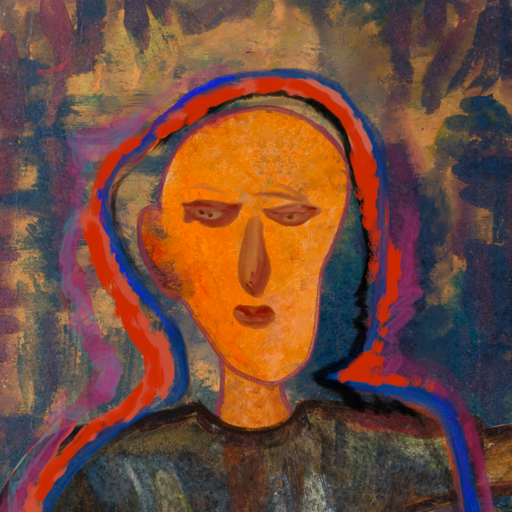
Background: InTheSun, Head And Neck Front: Hypocrite, Face Front: Pious_Lady, Bust: Mosgoul, Hair Front: Experience, Head Accessory: Blank, Second Necklace: Blank, Necklace: Blank, Baby: Blank